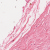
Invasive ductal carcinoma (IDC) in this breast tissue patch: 0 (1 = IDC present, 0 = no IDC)